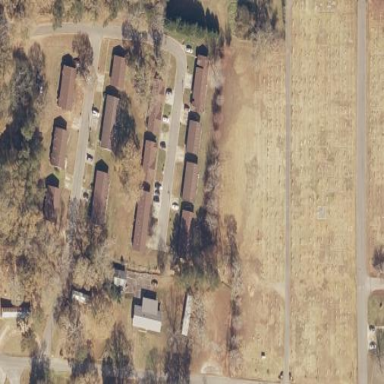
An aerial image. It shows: Cemetery.